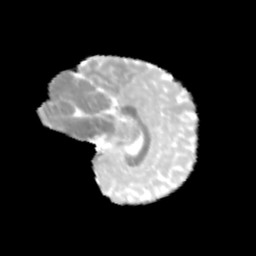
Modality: MD
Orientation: sagittal
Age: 12
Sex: female
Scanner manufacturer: siemens
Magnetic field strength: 3 T
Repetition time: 3.8 s
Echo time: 0.07 s